Question: I have a 'TChart' (Steema 'TeeChart' included in Delphi IDE) component which may have up to 64 Chart Series (Stacked Area in my case). I need to display all existent series in chart, but Legend, unfortunately, doesn't show all of existing series, only some firsts of them 10-16 (see picture).
Is it possible somehow to Scroll Legend for viewing all existing series?
If not directly maybe some workaround?
used Delphi7, Chart v4
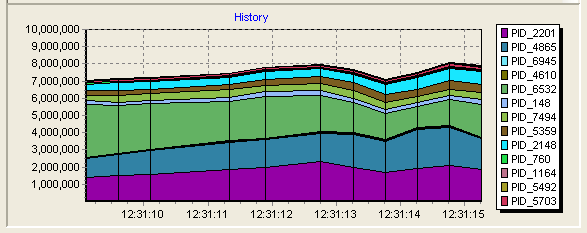
Answer: Here is my own implementation, based on 'TChart.OnMouseWheel' event, simulating Legend scrolling (it is scrolled, but without any scroll bar - maybe it will be task for future):
'''
procedure TForm1.Chart1MouseWheel(Sender: TObject; Shift: TShiftState;
WheelDelta: Integer; MousePos: TPoint; var Handled: Boolean);
function GetChartActiveSeriesCount(aChart: TChart): Integer;
var
iIdx: Integer;
begin
Result := 0;
for iIdx := 0 to aChart.SeriesCount-1 do
begin
if aChart.Series[iIdx].Active = True then
Inc(Result);
end;
end;
var
lCliMousePos: TPoint;
lActiveCount: Integer;
lChart: TChart;
begin
lChart := TChart(Sender);
lCliMousePos := lChart.ScreenToClient(MousePos);
if PtInRect(lChart.Legend.RectLegend, lCliMousePos) then
begin
if WheelDelta > 0 then
begin
if lChart.Legend.FirstValue > 0 then
lChart.Legend.FirstValue := lChart.Legend.FirstValue-1;
end
else
begin
lActiveCount := GetChartActiveSeriesCount(lChart);
if (lChart.Legend.FirstValue + lChart.Legend.NumRows) < lActiveCount then
lChart.Legend.FirstValue := lChart.Legend.FirstValue+1;
end;
end;
Handled := True;
end;
'''
Also there are some tricks how to trigger 'TChart.OnMouseWheel' event, because Tchart cannot get focus it is needed to play with Main Form 'OnMouseWheel' event or 'WM_MOUSEWHEEL' windows message. HowTos here:
<URL>